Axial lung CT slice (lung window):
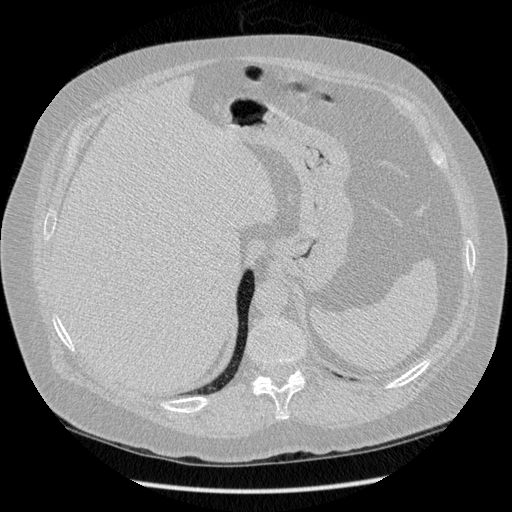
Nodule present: no